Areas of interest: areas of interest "Community Center"
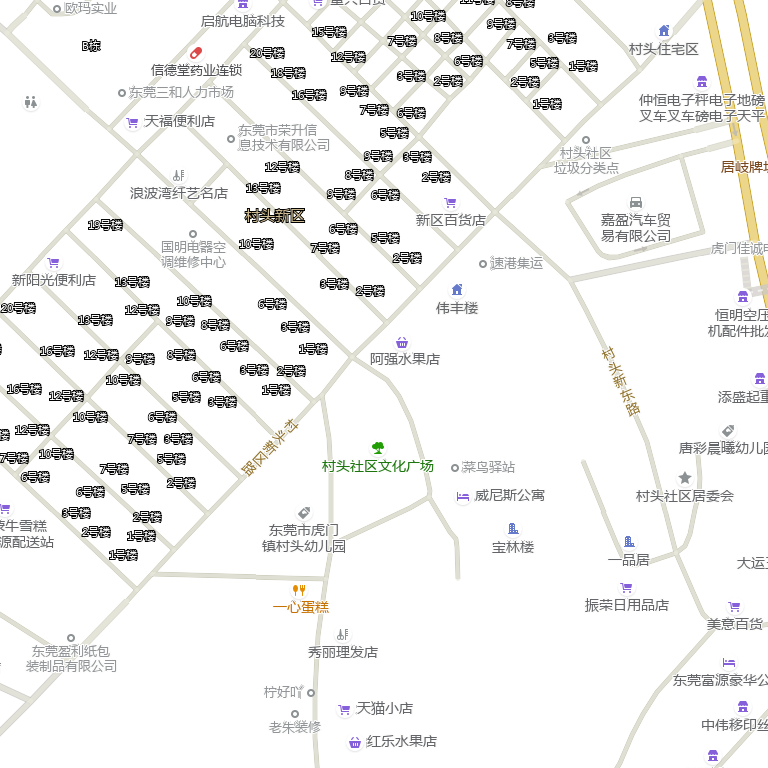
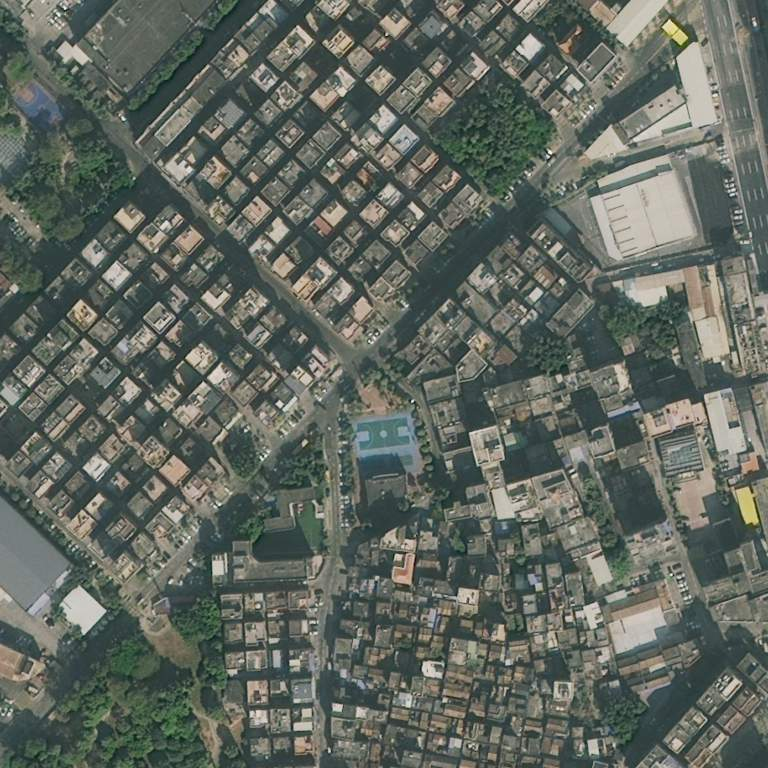